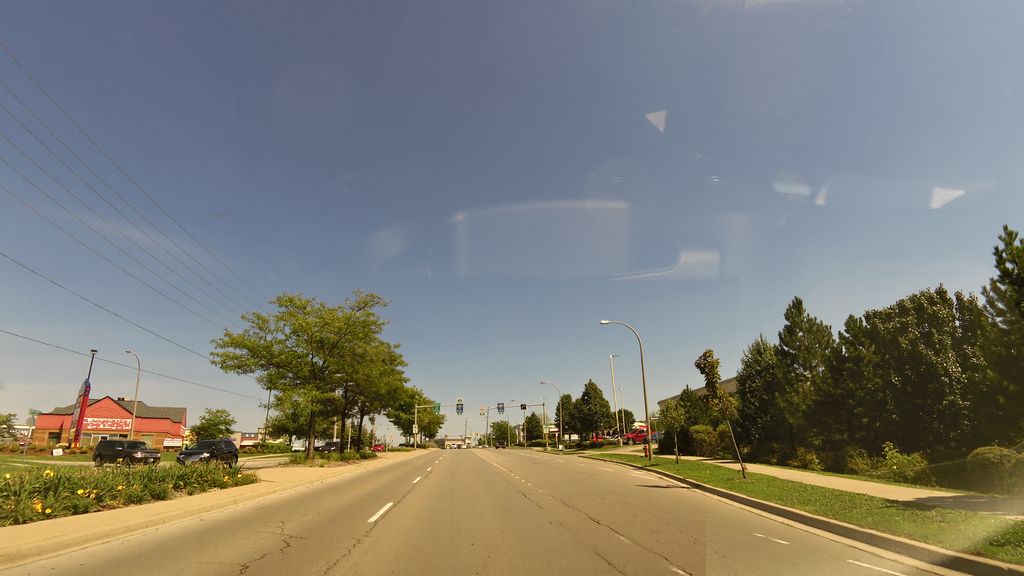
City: hamilton